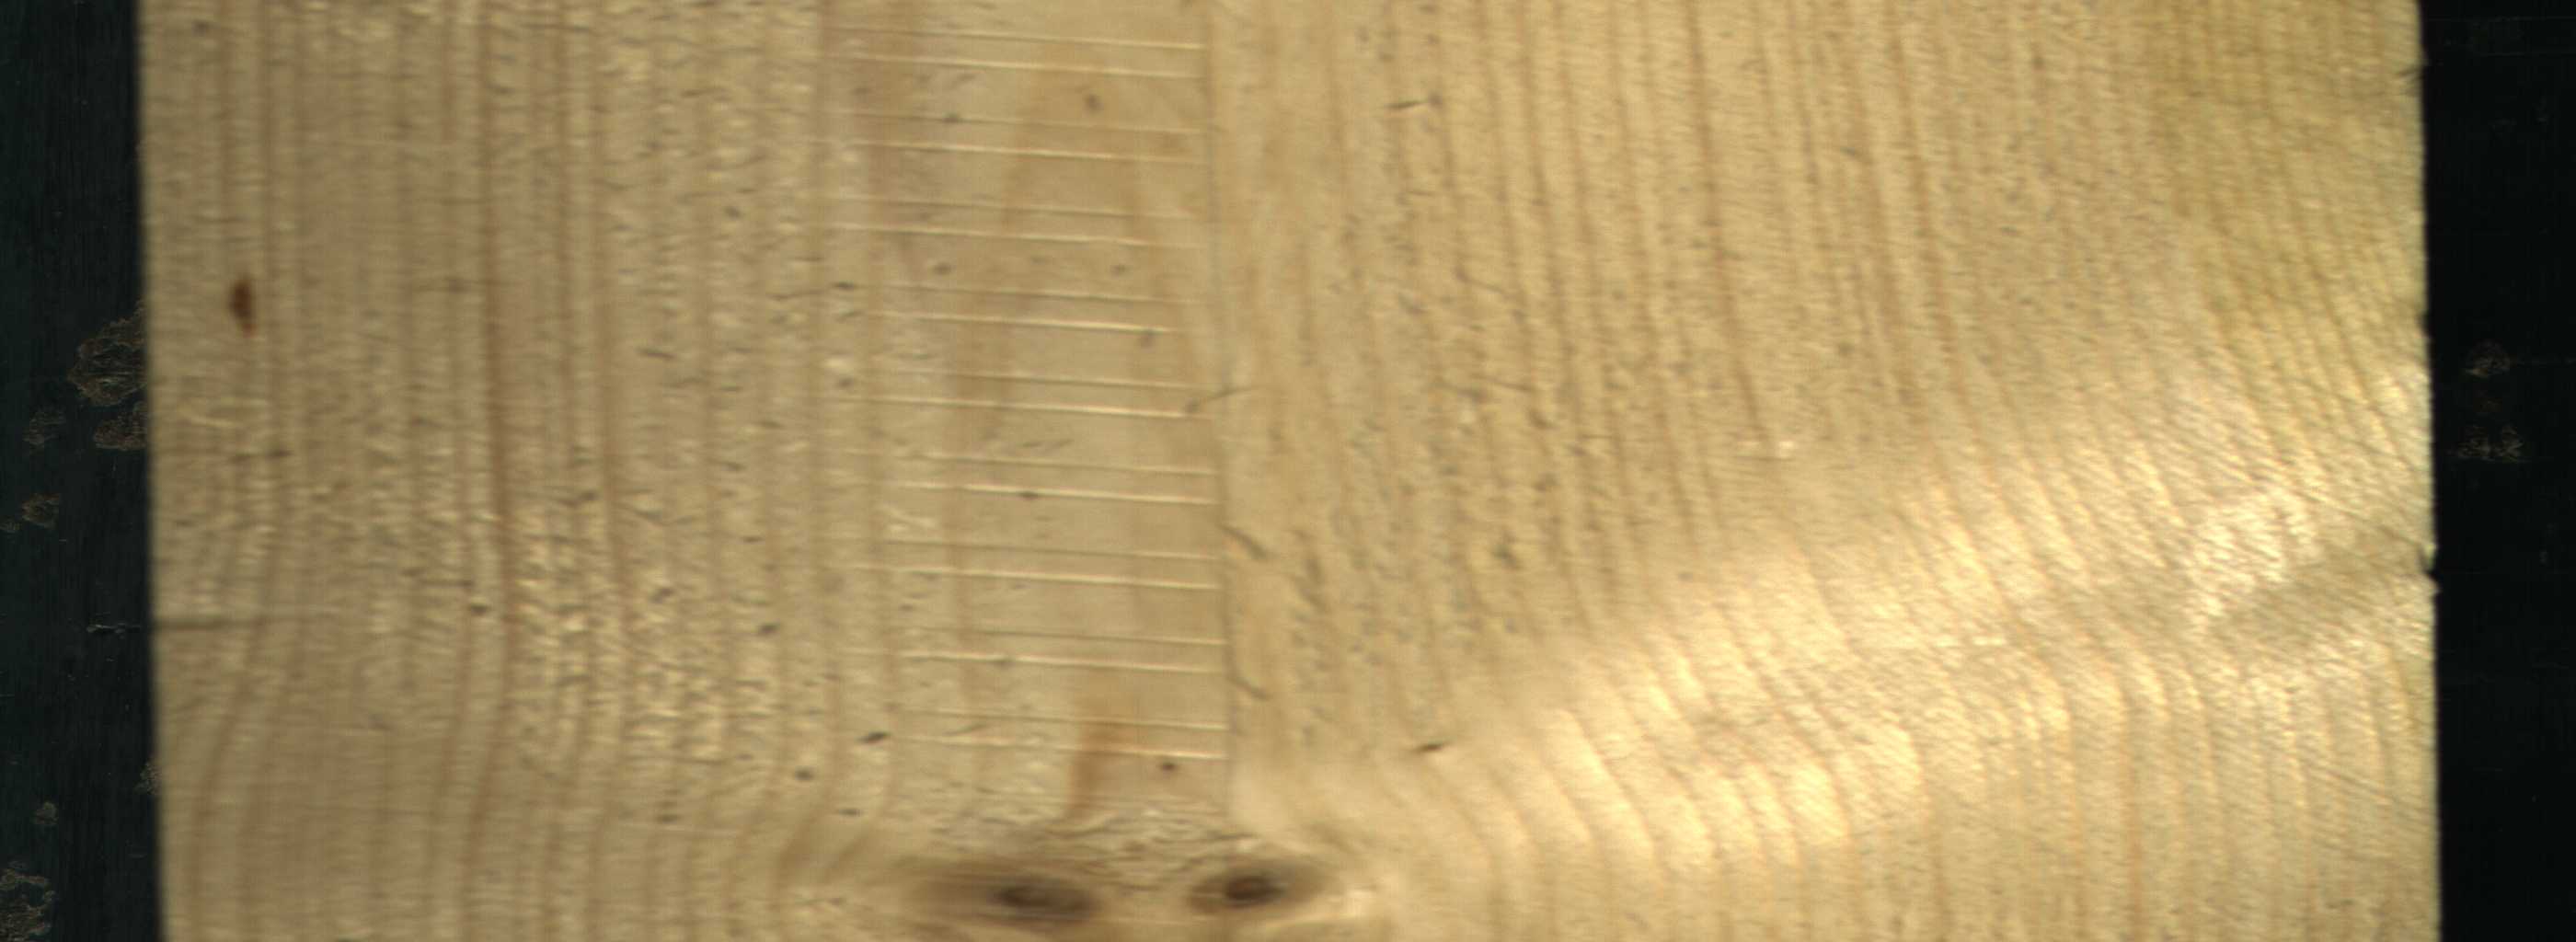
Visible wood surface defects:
Live_Knot
Live_Knot